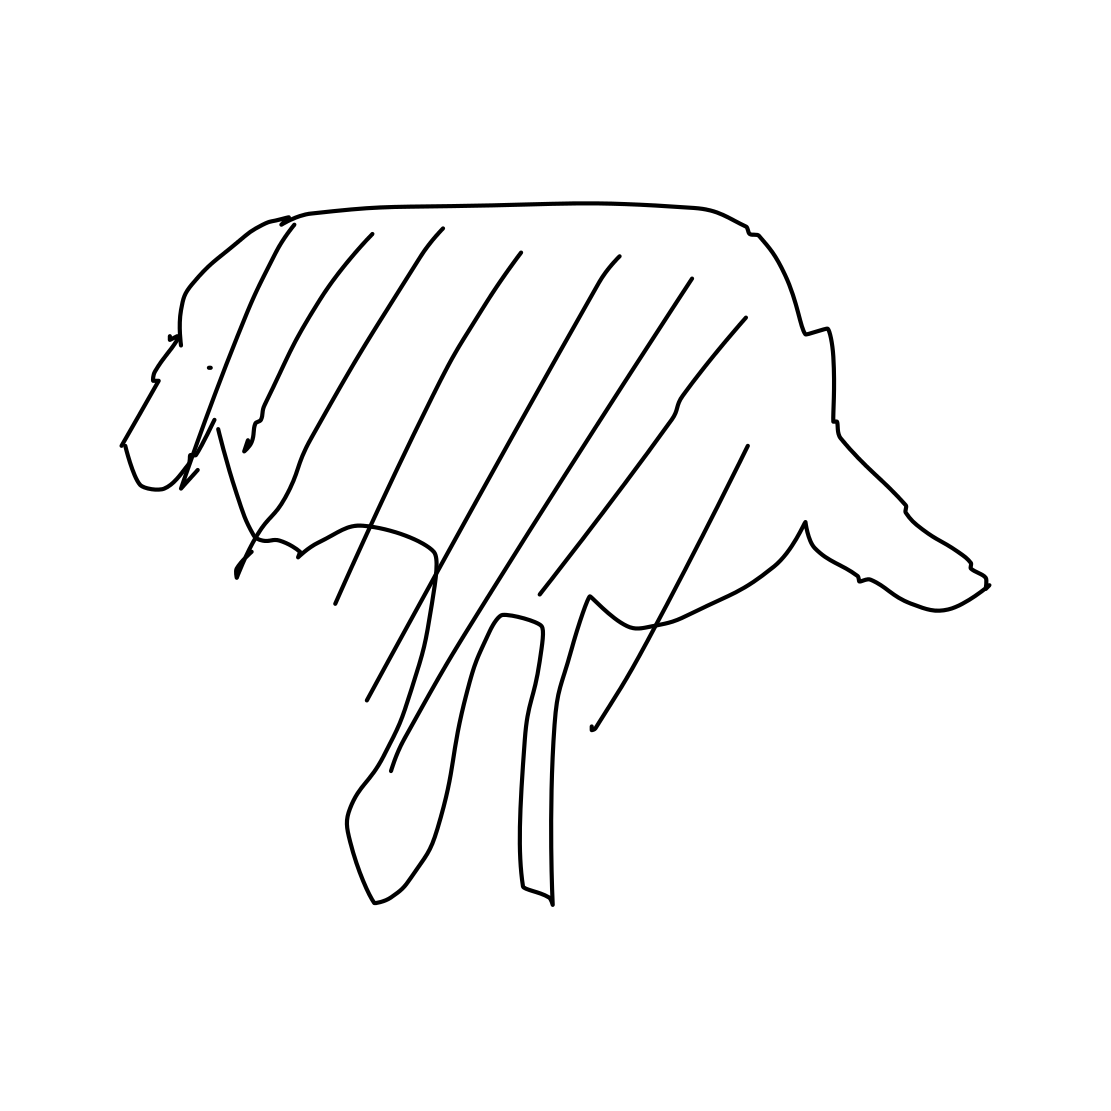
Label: zebra